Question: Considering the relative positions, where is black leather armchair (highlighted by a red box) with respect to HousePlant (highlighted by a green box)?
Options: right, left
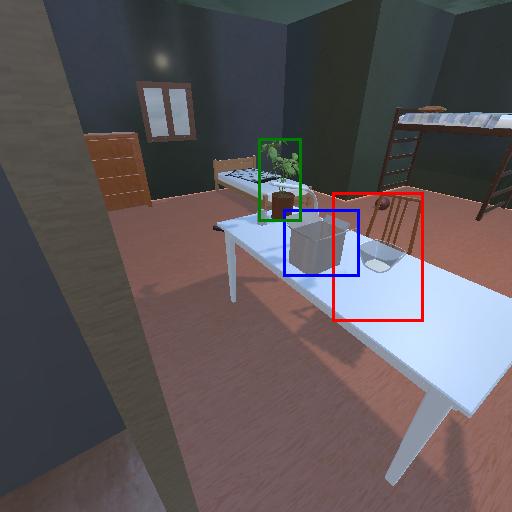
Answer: right